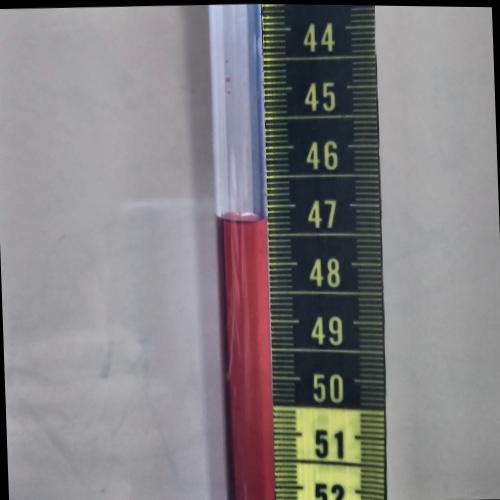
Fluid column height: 47.2 cm